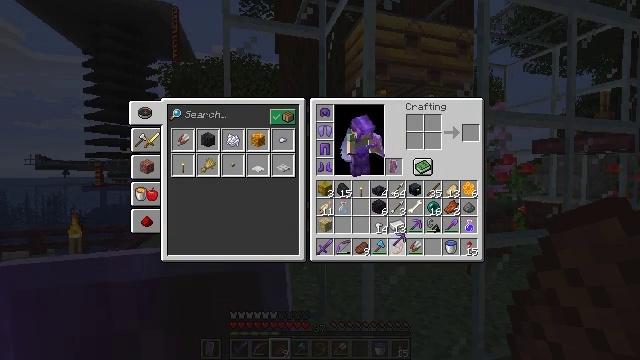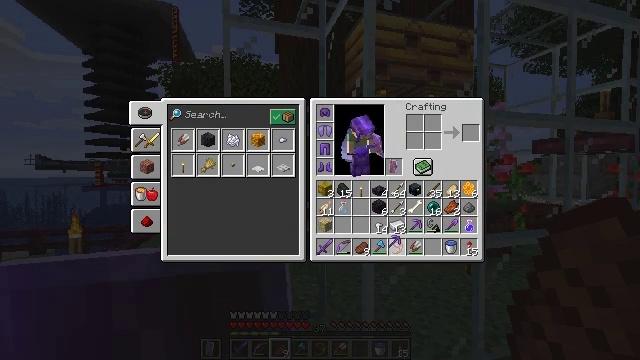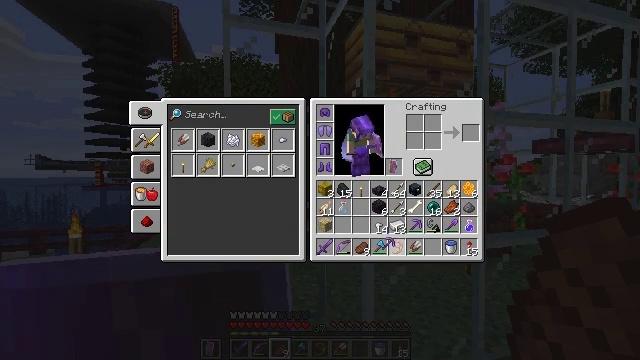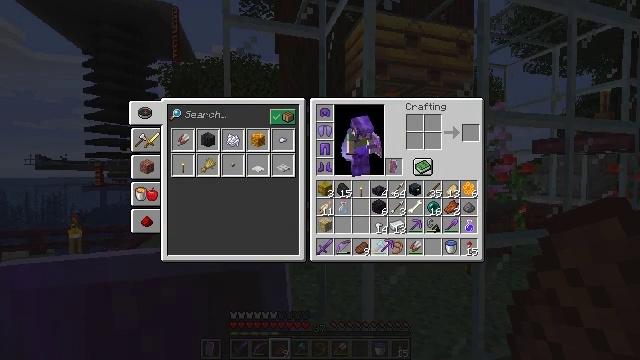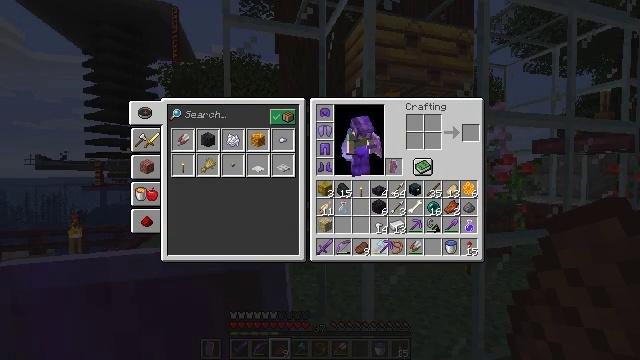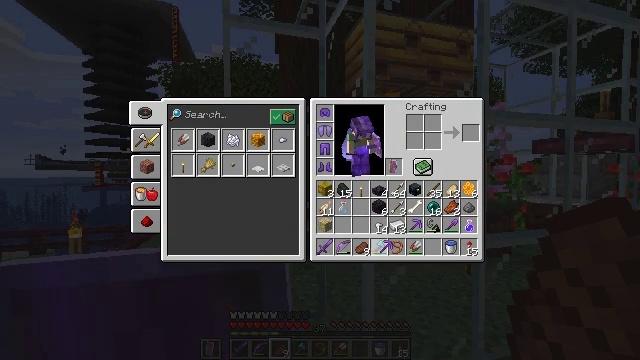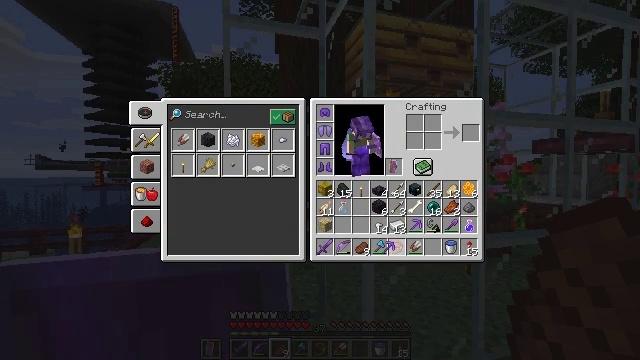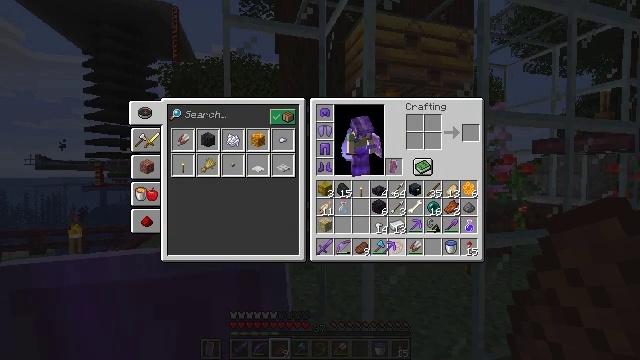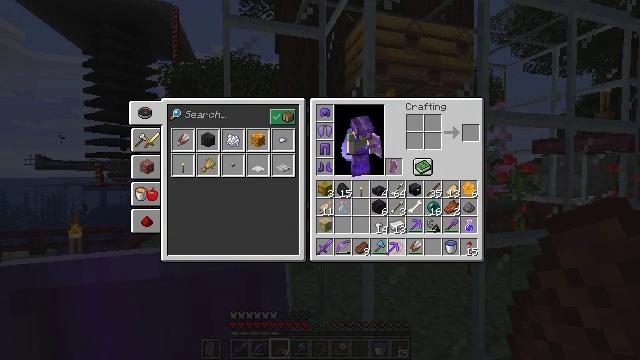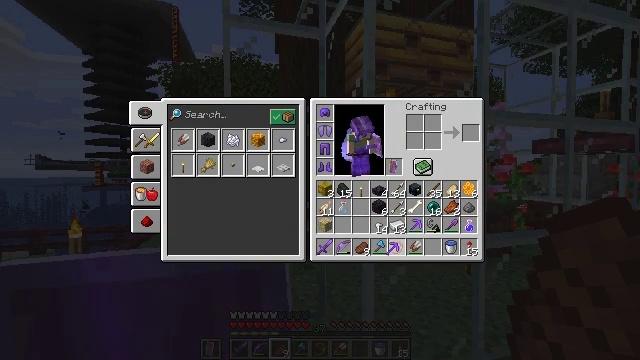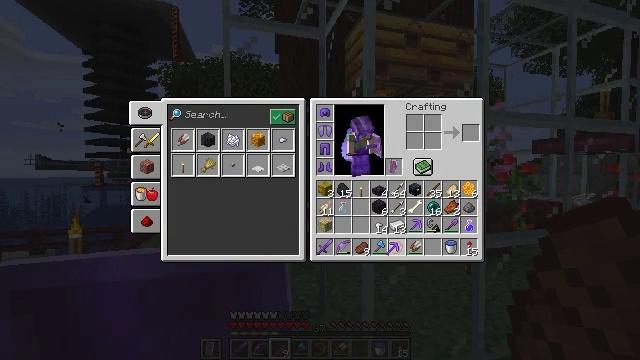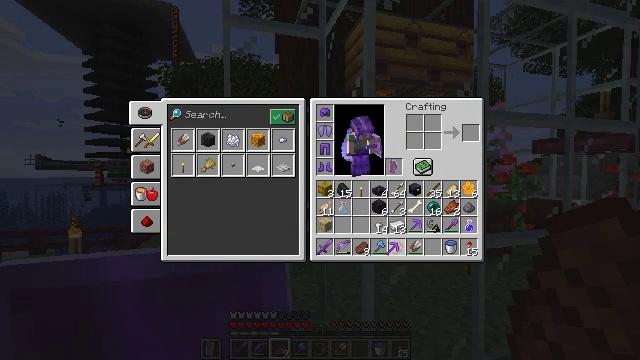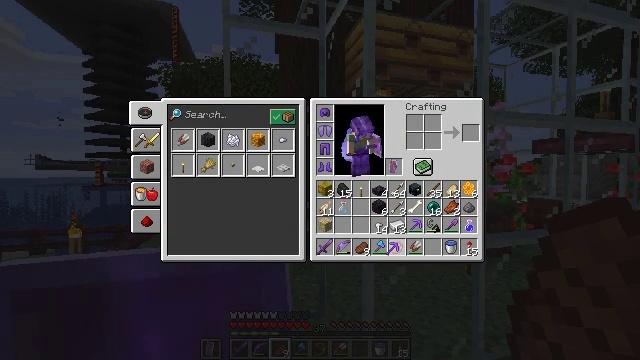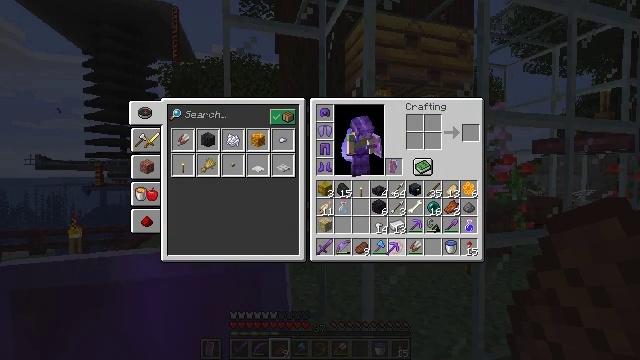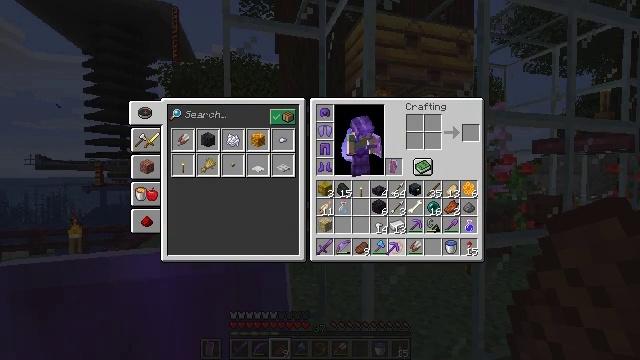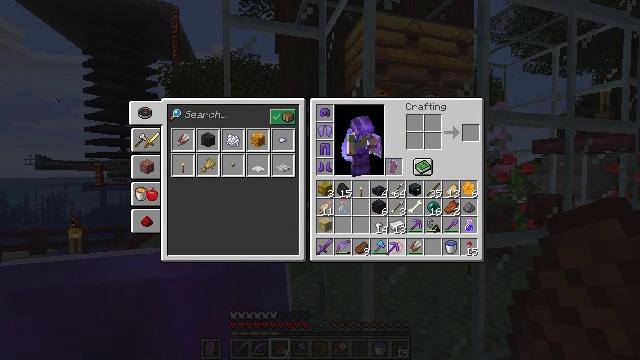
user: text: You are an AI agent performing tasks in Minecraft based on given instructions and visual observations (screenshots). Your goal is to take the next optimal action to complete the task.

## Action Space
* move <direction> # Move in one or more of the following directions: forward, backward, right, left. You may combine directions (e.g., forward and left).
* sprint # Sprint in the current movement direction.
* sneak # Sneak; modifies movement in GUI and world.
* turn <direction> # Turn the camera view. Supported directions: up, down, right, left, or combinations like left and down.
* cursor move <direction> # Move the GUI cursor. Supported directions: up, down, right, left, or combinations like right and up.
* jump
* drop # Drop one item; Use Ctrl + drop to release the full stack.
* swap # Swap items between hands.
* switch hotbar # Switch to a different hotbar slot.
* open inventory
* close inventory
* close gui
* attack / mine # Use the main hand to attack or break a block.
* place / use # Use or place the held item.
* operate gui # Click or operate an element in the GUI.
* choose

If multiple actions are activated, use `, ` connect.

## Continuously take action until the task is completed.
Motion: motion action
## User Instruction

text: Destroy the glass.
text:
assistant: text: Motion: no_op
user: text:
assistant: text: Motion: no_op
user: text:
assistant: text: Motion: no_op
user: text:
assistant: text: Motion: no_op
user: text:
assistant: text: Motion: no_op
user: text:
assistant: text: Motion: no_op
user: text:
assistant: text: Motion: no_op
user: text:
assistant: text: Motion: no_op
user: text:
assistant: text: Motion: no_op
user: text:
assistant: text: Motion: no_op
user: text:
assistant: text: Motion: no_op
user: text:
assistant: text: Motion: no_op
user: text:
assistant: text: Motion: attack / mine
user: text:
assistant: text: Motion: attack / mine
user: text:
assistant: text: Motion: attack / mine
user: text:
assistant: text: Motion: attack / mine
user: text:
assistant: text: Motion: no_op
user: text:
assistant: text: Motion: no_op
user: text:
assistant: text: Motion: no_op
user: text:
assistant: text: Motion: no_op
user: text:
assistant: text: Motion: turn up
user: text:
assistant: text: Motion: no_op
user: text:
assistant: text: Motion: no_op
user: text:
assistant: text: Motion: no_op
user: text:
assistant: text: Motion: no_op
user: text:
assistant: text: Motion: no_op
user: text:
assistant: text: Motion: no_op
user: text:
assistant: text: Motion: no_op
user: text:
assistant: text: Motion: no_op
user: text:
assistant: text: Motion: no_op